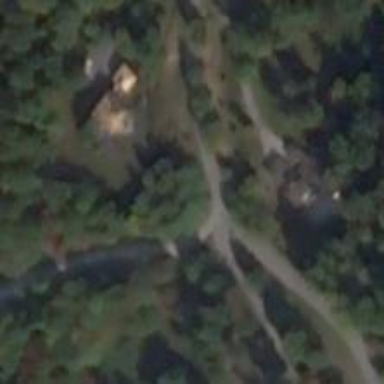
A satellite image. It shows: Driveway.